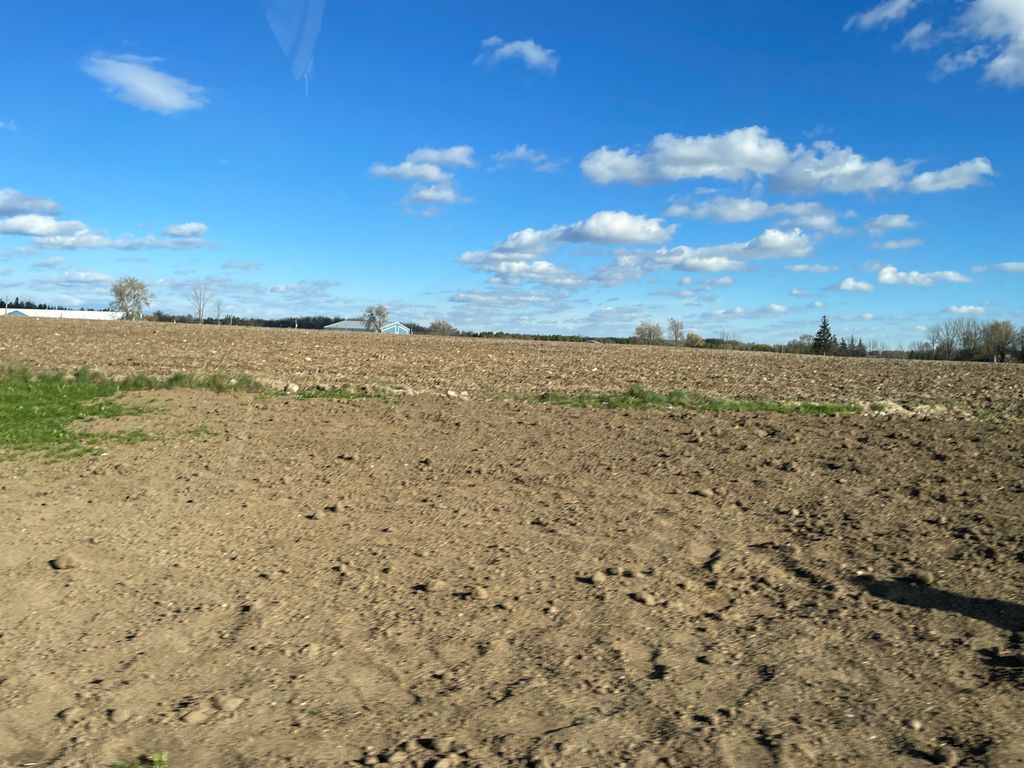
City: kitchener-waterloo